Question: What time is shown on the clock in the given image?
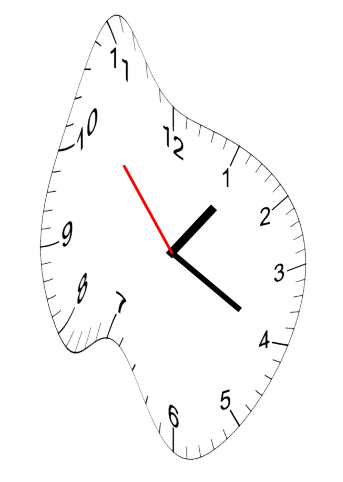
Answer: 01:19:53